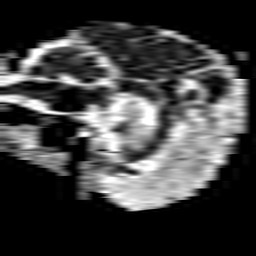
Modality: ADC
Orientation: sagittal
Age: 79
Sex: male
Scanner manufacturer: philips
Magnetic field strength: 1.5 T
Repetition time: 3.403 s
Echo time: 0.06922 s